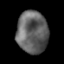
Tissue: lung
Cell type: Others
Senescence score: 0.2266
Nuclear area (px): 1285
Mean DAPI intensity: 98.712